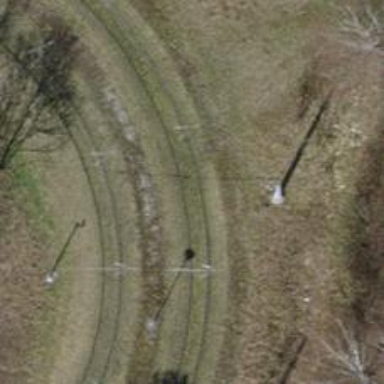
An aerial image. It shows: Tram railway with single track and electrified by contact line. This is siding track.